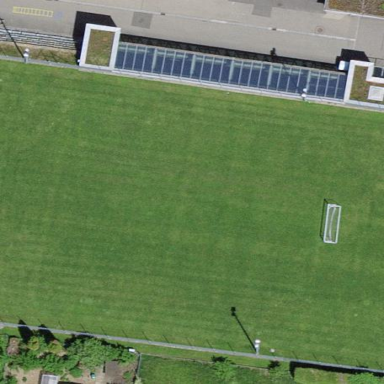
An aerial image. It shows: Soccer pitch designated for leisure and sports activities.